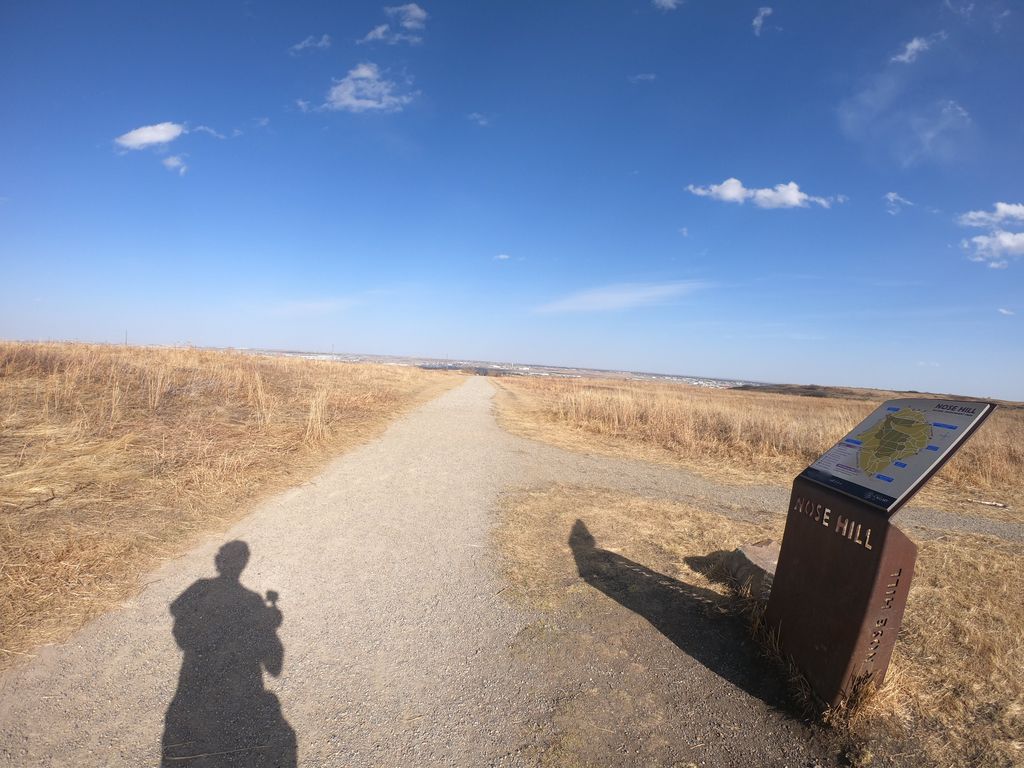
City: calgary